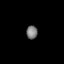
Tissue: lung
Cell type: Endothelial cells
Senescence score: 0.6052
Nuclear area (px): 148
Mean DAPI intensity: 121.223